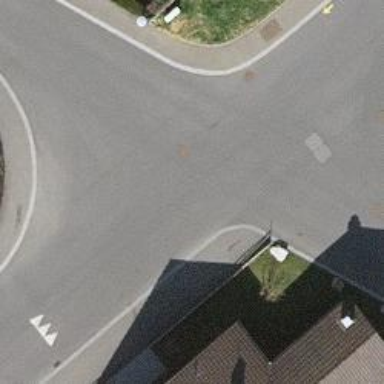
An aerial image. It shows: Sidewalk along the footway.